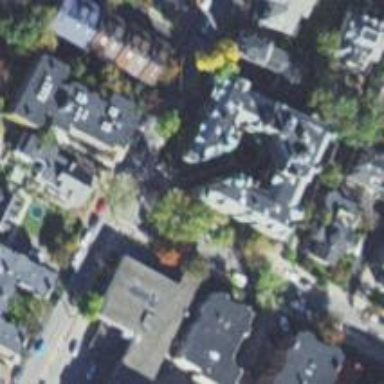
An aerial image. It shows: View of apartment building.